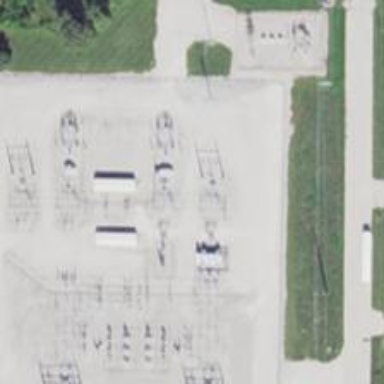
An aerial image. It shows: Switch for power supply.